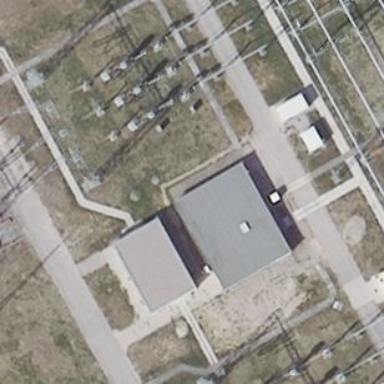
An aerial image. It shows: Industrial building with flat gray roof.